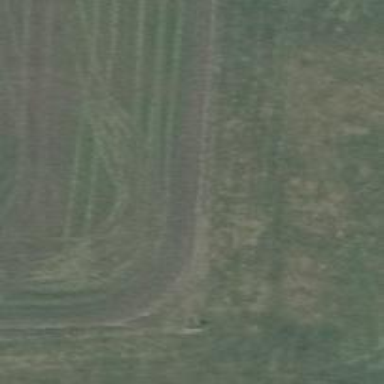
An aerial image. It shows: Grass track road with grade 5 tracktype.